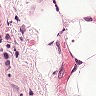
Metastatic tissue present: no